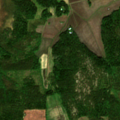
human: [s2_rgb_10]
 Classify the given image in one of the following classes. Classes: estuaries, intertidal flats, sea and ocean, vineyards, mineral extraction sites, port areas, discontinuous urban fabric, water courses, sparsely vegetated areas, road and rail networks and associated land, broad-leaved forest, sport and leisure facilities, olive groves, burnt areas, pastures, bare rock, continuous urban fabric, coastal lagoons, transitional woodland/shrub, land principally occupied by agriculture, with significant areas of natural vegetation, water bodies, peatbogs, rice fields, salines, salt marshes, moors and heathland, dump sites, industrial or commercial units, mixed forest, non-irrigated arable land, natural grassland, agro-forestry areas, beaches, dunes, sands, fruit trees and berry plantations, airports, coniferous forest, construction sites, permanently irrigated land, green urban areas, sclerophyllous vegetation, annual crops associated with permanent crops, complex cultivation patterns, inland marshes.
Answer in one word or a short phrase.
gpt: non-irrigated arable land, coniferous forest, mixed forest, peatbogs